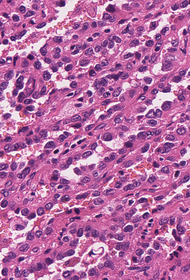
Tumor epithelial tissue: yes
Tumor-associated stroma tissue: no
Normal tissue: no